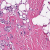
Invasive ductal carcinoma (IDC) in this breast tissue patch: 0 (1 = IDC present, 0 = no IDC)